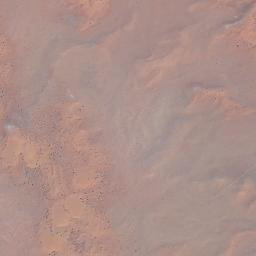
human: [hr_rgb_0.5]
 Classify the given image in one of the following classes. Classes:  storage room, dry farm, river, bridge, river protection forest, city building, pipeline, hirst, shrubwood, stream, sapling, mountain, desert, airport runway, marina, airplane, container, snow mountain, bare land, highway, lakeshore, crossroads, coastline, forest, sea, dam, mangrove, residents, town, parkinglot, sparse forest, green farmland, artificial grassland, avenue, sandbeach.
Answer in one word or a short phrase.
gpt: desert